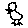
Label: bird